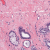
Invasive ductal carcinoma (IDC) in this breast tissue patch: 0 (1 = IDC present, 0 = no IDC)